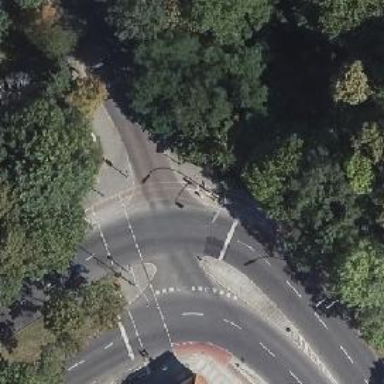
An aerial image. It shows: Road with traffic signals for signaling.